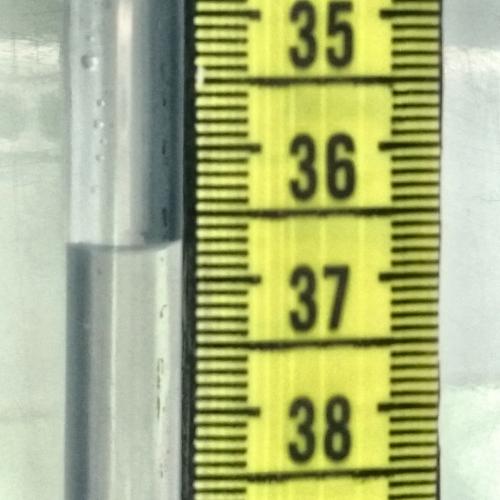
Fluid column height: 36.7 cm